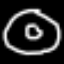
Label: donut